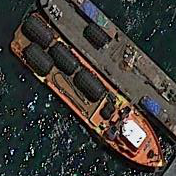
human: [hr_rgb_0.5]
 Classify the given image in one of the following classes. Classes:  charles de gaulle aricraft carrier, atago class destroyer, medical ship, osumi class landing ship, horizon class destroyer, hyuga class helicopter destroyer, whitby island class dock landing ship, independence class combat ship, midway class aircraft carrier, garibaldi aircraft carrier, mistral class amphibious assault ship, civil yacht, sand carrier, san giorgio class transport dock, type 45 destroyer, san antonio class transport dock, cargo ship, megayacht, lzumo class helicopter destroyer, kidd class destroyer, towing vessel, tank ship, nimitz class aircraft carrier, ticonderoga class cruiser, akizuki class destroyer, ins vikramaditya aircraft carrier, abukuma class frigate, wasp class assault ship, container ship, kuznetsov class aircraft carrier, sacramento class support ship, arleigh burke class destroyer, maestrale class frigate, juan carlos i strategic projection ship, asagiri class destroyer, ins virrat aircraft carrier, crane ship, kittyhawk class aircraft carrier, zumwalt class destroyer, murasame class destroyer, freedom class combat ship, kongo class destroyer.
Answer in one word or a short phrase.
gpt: Cargo ship